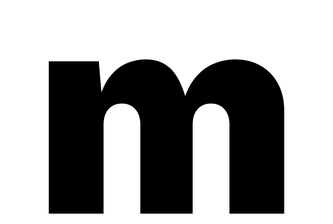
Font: Inter_Black